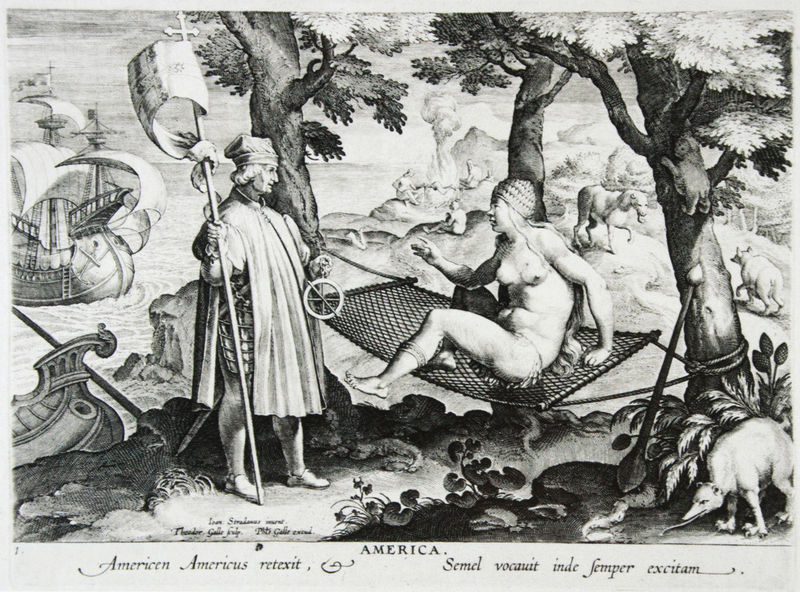
Titel: Amerigo Vespucci entdeckt Amerika
Künstler: Jan van der Straet
Institution: (Seriendruck)
Schlagwörter: akt, baum, blätter, dunkel, feuer, himmel, mann, meer, nackt, schatten, umhang, wasser, weiß, bäume, landschaft, ufer, blumen, brust, frau, grau, hell, hut, männer, schwarz, zeichnung, tier, tiere, tuch, gespräch, rauch, mantel, pflanzen, krone, wald, boot, pferd, pferde, schiff, schiffe, schrift, segel, papier, schuhe, fahne, flagge, segelschiff, berge, fels, gebirge, graphik, amerika, bug, rad, wagen, banner, landung, nackte, schwein, kreuz, riff, druck, druckgraphik, stich, schwarzweiß, text, allegorie, ritter, laubwerk, wildnis, ankunft, entdecker, seefahrer, kupferstich, hängematte, bär, strandung, matte, santa maria, latein, indianer, sextant, america, wilde, missionar, elch, columbus, kolumbus, nasenbär, spanier, galilei, indio, amerigo, vespucci, ameisenbär, latei, entdeckung, american, galeone, ankömmling, cort, karavelle, g, messinstrument, amerka, ameika, netzschaukel